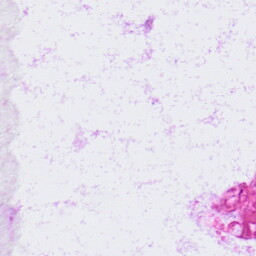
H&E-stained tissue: LymphNode